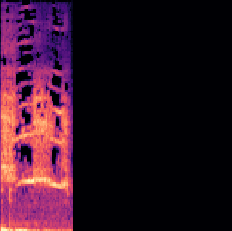
Sound class: Rooster